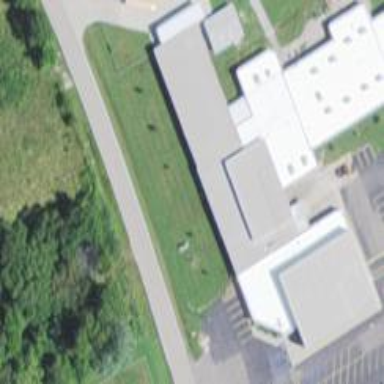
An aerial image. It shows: School.